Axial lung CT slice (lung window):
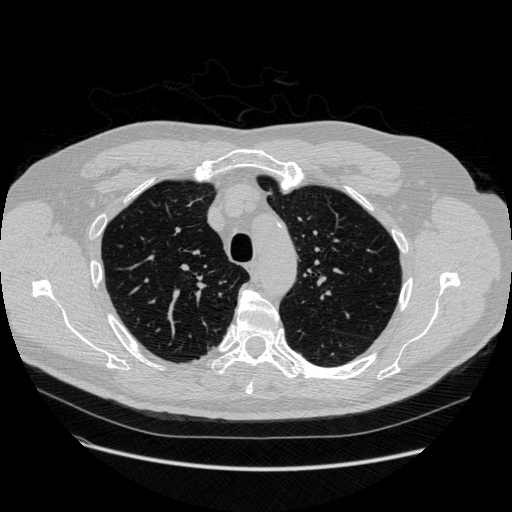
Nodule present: no